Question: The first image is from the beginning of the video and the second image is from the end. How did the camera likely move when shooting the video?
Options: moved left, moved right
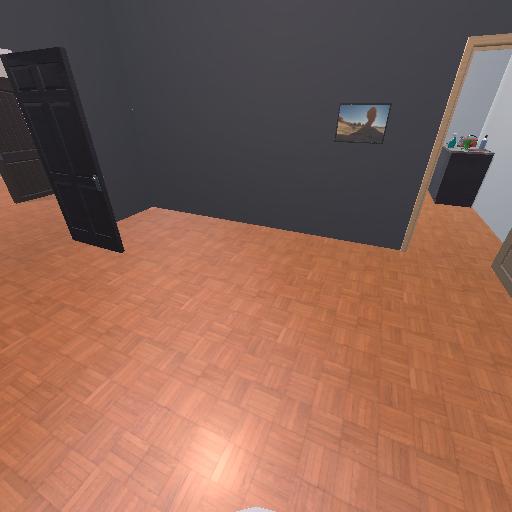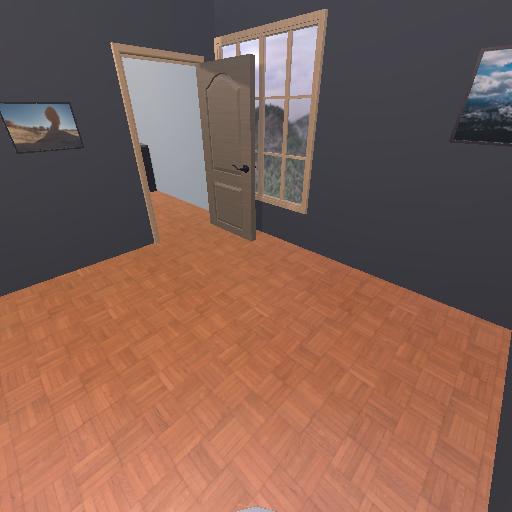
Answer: moved left